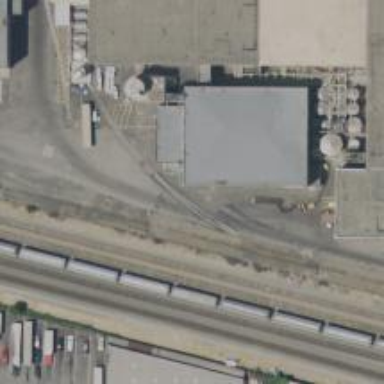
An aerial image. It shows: Rail spur service.